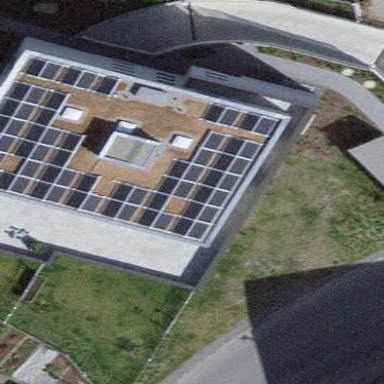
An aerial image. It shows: Solar power generator utilizing photovoltaic technology with solar photovoltaic panels.